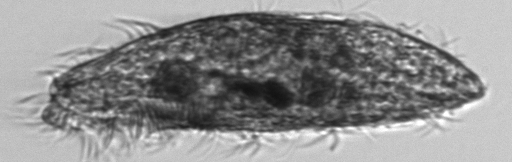
Label: Euplotes_morphotype1